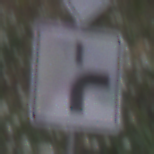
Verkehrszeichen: VerlaufVorfahrtsstrasse8
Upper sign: Vorfahrtsstrasse
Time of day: MorningAfternoon
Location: Outdoor (Nature)
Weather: PartlyCloudy
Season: NotSpecified
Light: Natural